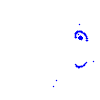
Particle: electron